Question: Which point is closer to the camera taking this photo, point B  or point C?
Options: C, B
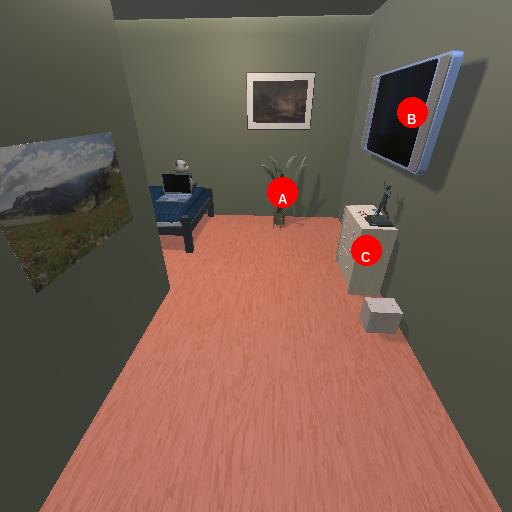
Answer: C